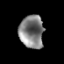
Tissue: prostate
Cell type: Epithelial cells
Senescence score: 0.304
Nuclear area (px): 782
Mean DAPI intensity: 128.558